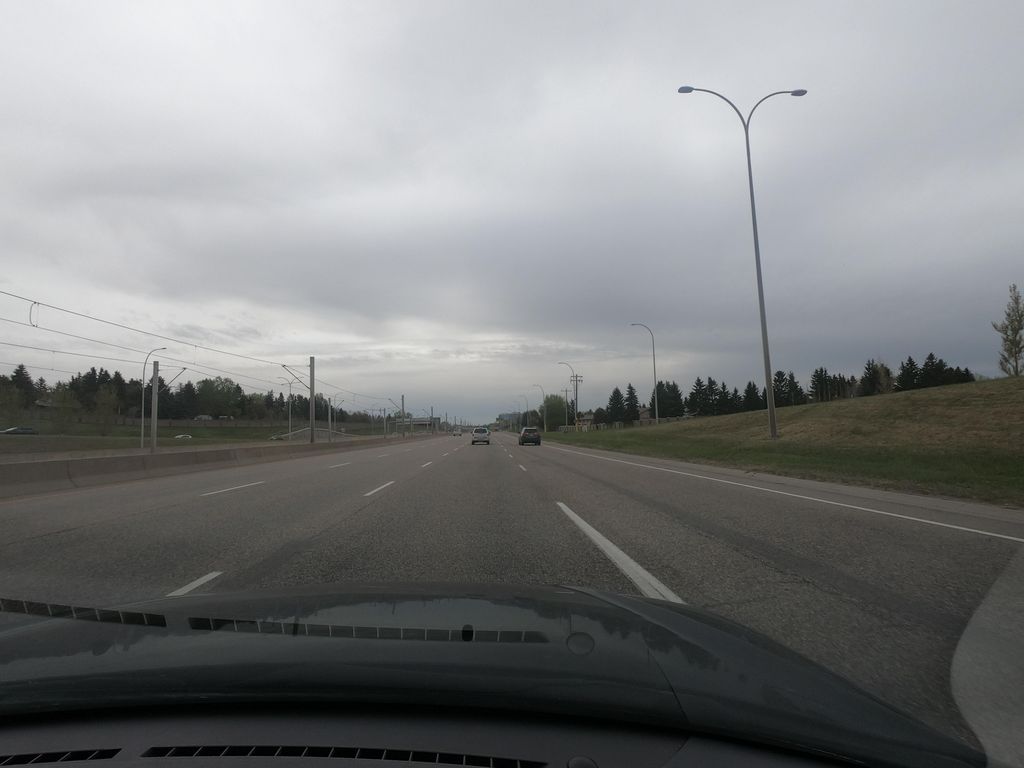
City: calgary